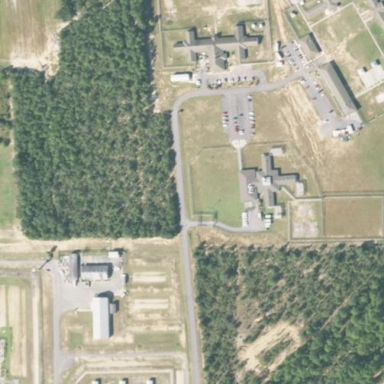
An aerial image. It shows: Prison facility with religious landuse.